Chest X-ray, AP view. Patient: 43 years old, sex M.
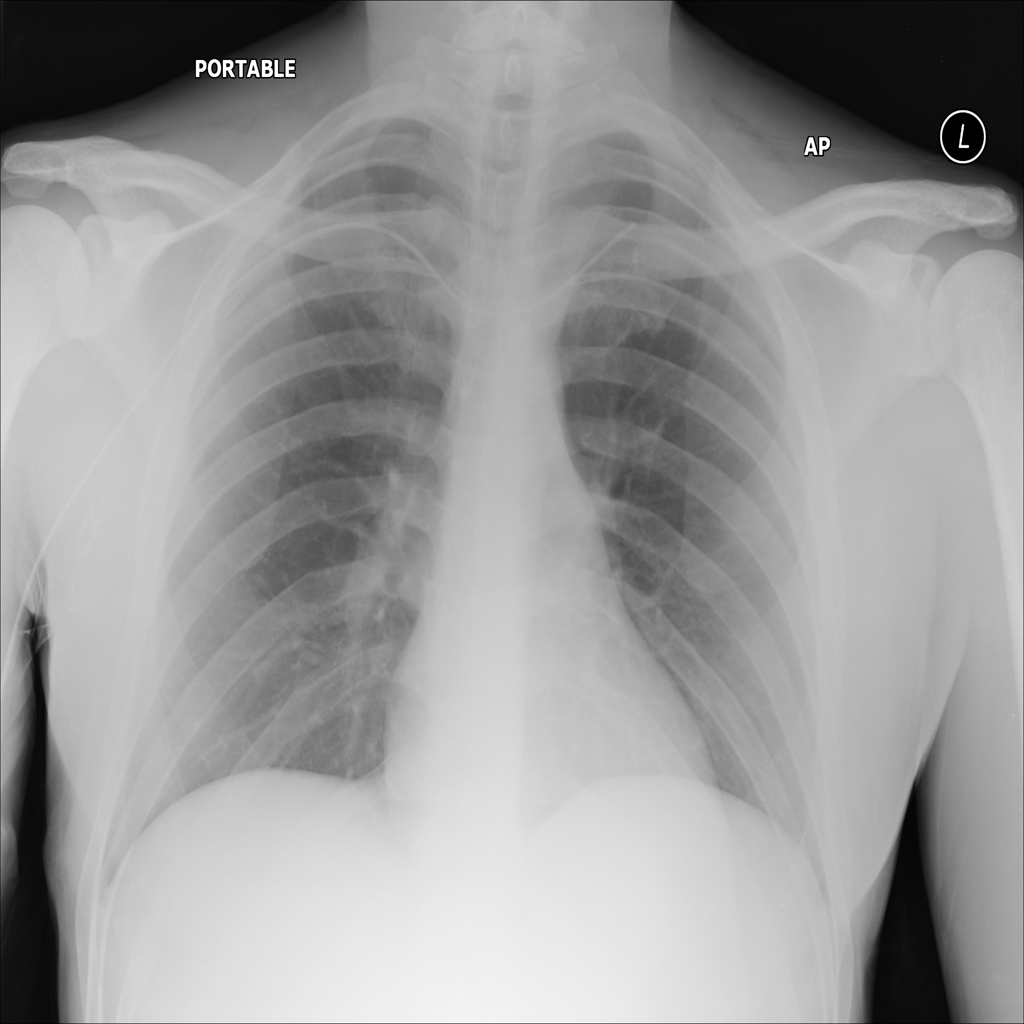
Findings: No Finding